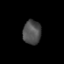
Tissue: prostate
Cell type: NK cells
Senescence score: 0.3367
Nuclear area (px): 429
Mean DAPI intensity: 78.347